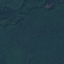
Land use / land cover: Forest